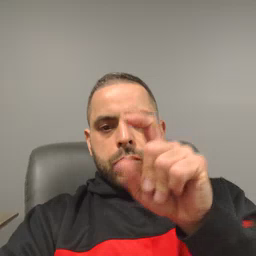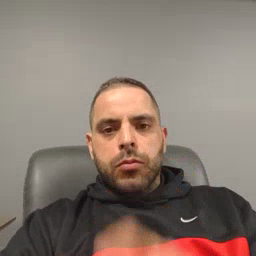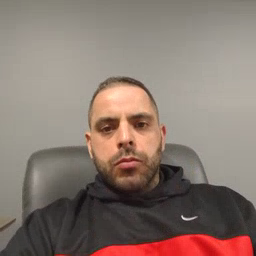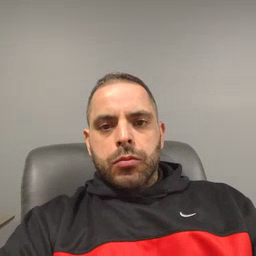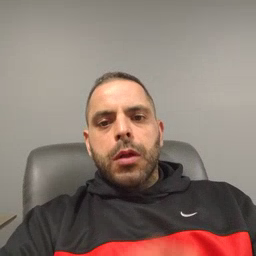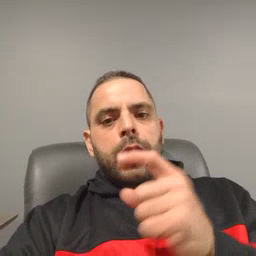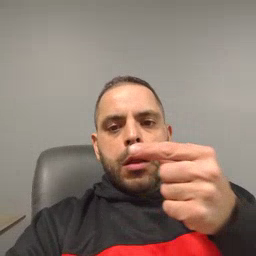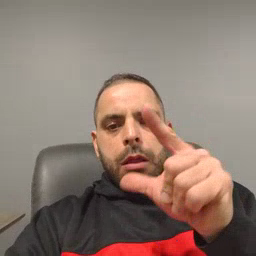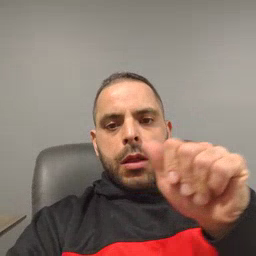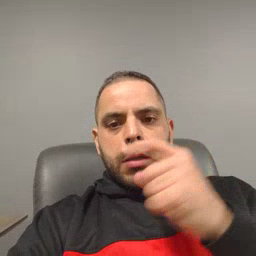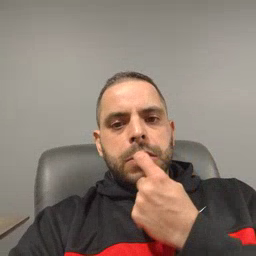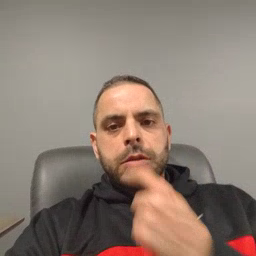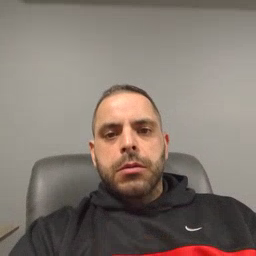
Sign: glasswindow